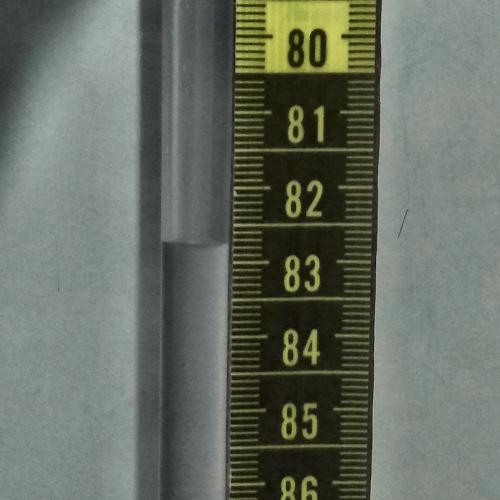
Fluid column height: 82.8 cm